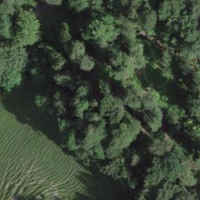
EUNIS habitat code: 44
Species observed at this site:
Cardamine heptaphylla
Fagus sylvatica